Question: I'm posting here because I'm on a free SendGrid account and their support team has yet to get back to respond and it's been over a week and I'm dying to solve this issue.
Currently, I'm using Sendgrid as an SMTP and recently my emails have stopped sending to the following esp Yahoo, AOL, and Verizon.net but emails send to Gmail just fine.
Because emails still send to Gmail I used "Email Header Analyzer" via mxtoolbox.com to review and meet the recommendations provided. Which I have implemented on. (See screenshot)
The only thing not checked off is the "DKIM Authenticated" in which it's my understanding that when you verify the domain you're using to send emails with SendGrid takes care of that for you.
It's not the email function itself because it sends just fine to Gmail.
My question is has anyone else experienced this issue? If so what was the fix you did that made it work?

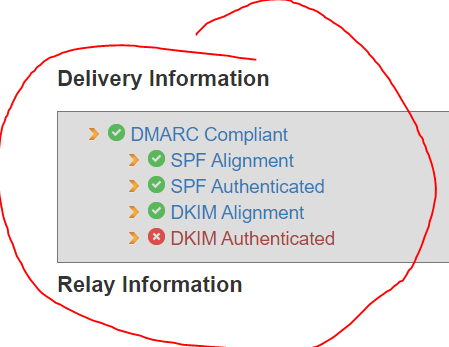
Answer: Turns out that my SendGrid account was over the daily email sending limit for the "free plan" and the emails that were sent correctly to Gmail had been doing so because of a pre-existing mail function (not using SendGrid even though SendGrid was still logging these emails).
I figured out this was happening by looking at the "mailed-by:" info when you toggle the drop-down above the email just under the sender email address. <URL>
It would have been nice if SendGrid made my sending limit information a little more apparent but you can find this information about your account by going to "Settings">"Account Details">"Your Products." <URL>